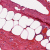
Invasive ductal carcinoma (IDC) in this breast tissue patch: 0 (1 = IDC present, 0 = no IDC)